Question: I want to remove horizontal grid lines but keep vertical ones. I also want to keep ticks on both x and y axis.
This is my code and what I tried so far:
'''
df <- data.frame("prop" = c(102.73,260.65), "Name" = c("All Genes","RG Genes"))
p<-ggplot(data=df, aes(x=Name, y=prop,fill=Name)) +
geom_bar(stat="identity")+
labs(x="", y = "Proportion of cis EQTLs")+
scale_fill_brewer(palette="Greens") +
theme_minimal()+
theme(legend.position = "none",panel.grid.minor.y = element_blank())
p + annotate("text", x = 1.5, y = 280, label = "p = XXXXXX", size = 3.5) +
annotate("rect", xmin = 1, xmax = 2, ymin = 270, ymax =270, alpha=1,colour = "black")
'''

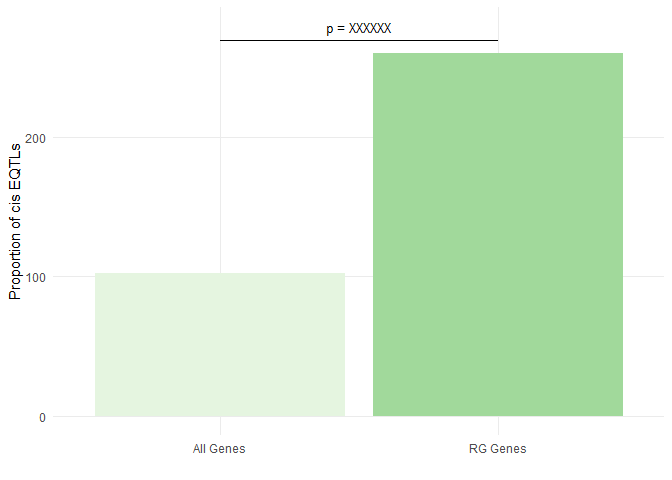
Answer: You were 95% of the way there. The grid has two sets of lines--major and minor. You removed half of the horizontal grid ('panel.grid.minor.y'). To remove the other half add 'panel.grid.major.y = element_blank()'. To add ticks to both the x and y axis add 'axis.ticks = element_line()'
'''
df <- data.frame("prop" = c(102.73,260.65), "Name" = c("All Genes","RG Genes"))
p <- ggplot(data = df, aes(x = Name, y = prop, fill = Name)) +
geom_bar(stat = "identity") +
labs(x = "", y = "Proportion of cis EQTLs") +
scale_fill_brewer(palette="Greens") +
theme_minimal() +
theme(legend.position = "none",
panel.grid.major.y = element_blank(),
panel.grid.minor.y = element_blank(),
axis.line = element_line(),
axis.ticks = element_line())
p + annotate("text", x = 1.5, y = 280, label = "p = XXXXXX", size = 3.5) +
annotate("rect", xmin = 1, xmax = 2, ymin = 270, ymax =270, alpha=1,colour = "black")
'''